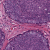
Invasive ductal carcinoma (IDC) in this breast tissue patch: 0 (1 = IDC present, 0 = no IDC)